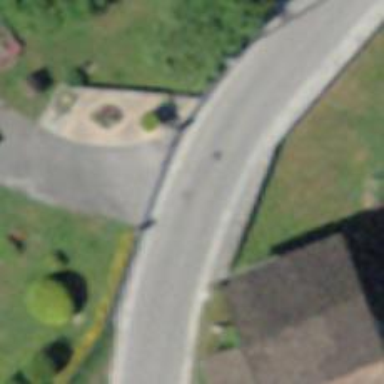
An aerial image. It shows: Asphalt road in residential area.